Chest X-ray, PA view. Patient: 66 years old, sex M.
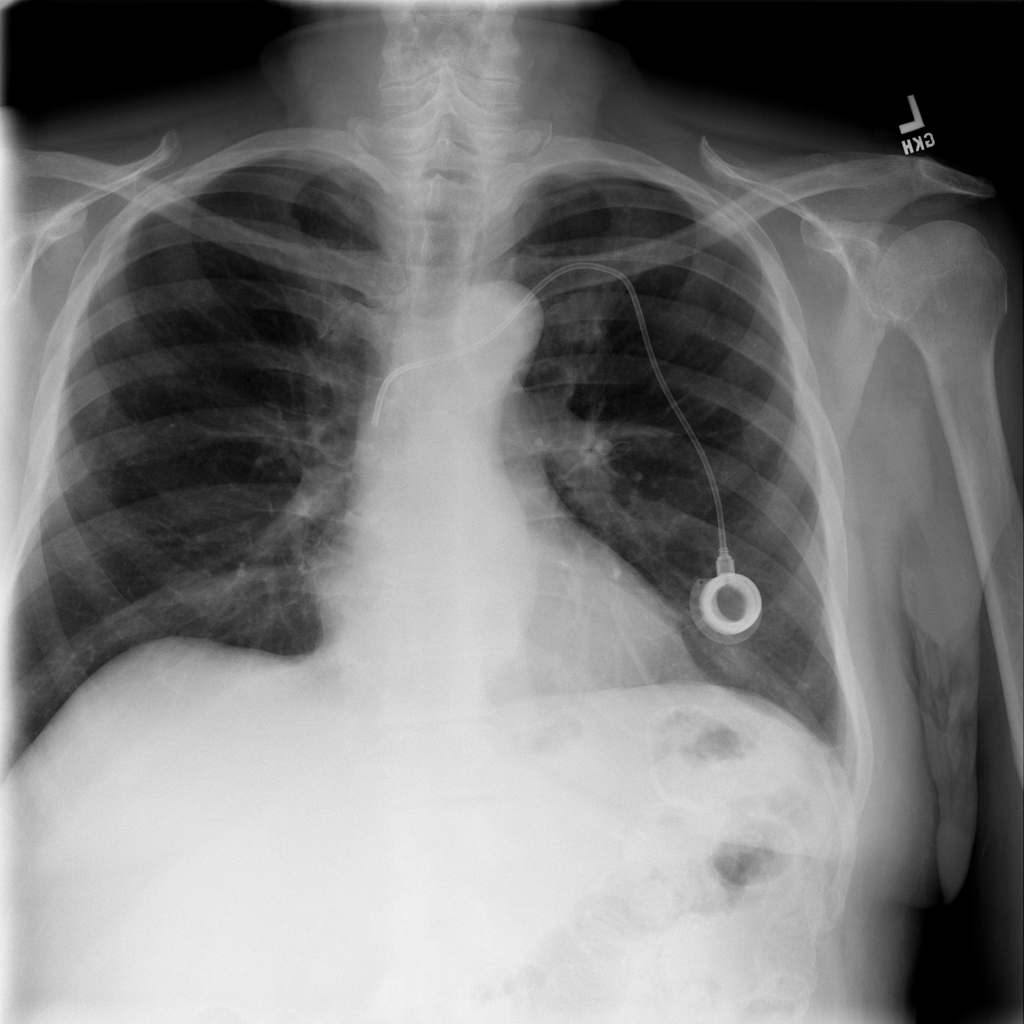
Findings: No Finding